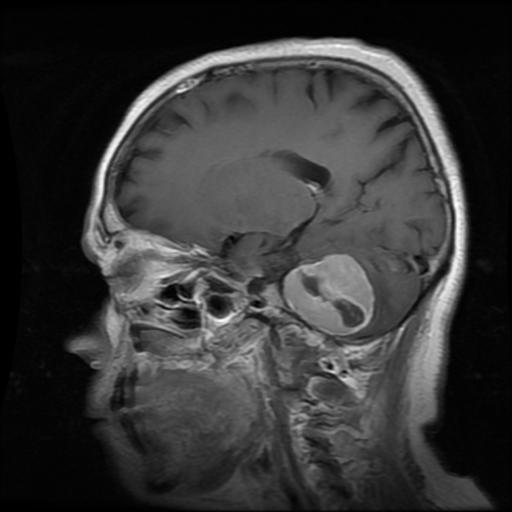
Label: meningioma